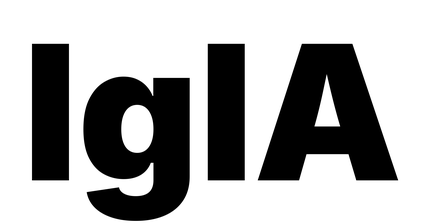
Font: Inter_Black